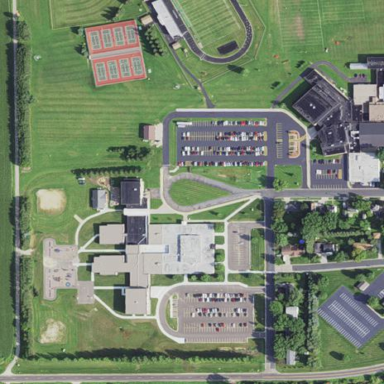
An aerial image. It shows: School grounds.